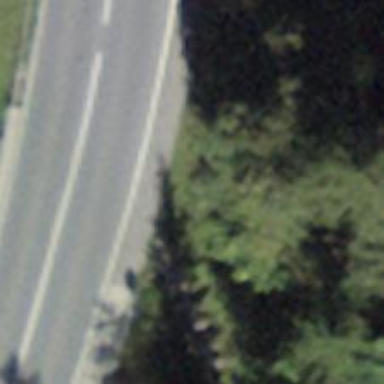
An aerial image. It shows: Bus stop along the road.